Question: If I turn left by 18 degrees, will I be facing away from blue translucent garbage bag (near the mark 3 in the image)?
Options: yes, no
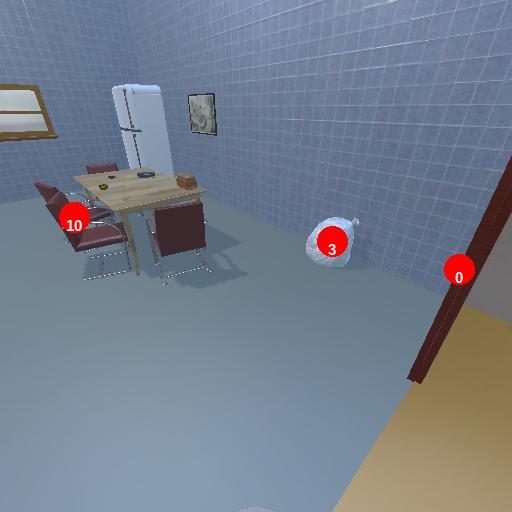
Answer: yes